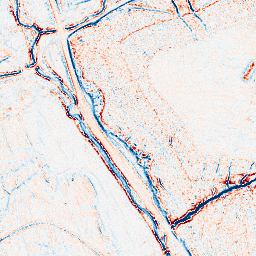
Category: edge_preserving
Decomposition family: anisotropic_diffusion
Decomposition parameters: iterations: 5
kappa: 50
gamma: 0.2
Upsampling method: bicubic
Upsampling parameters: scale: 4
Upsampling scale: 4